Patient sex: F
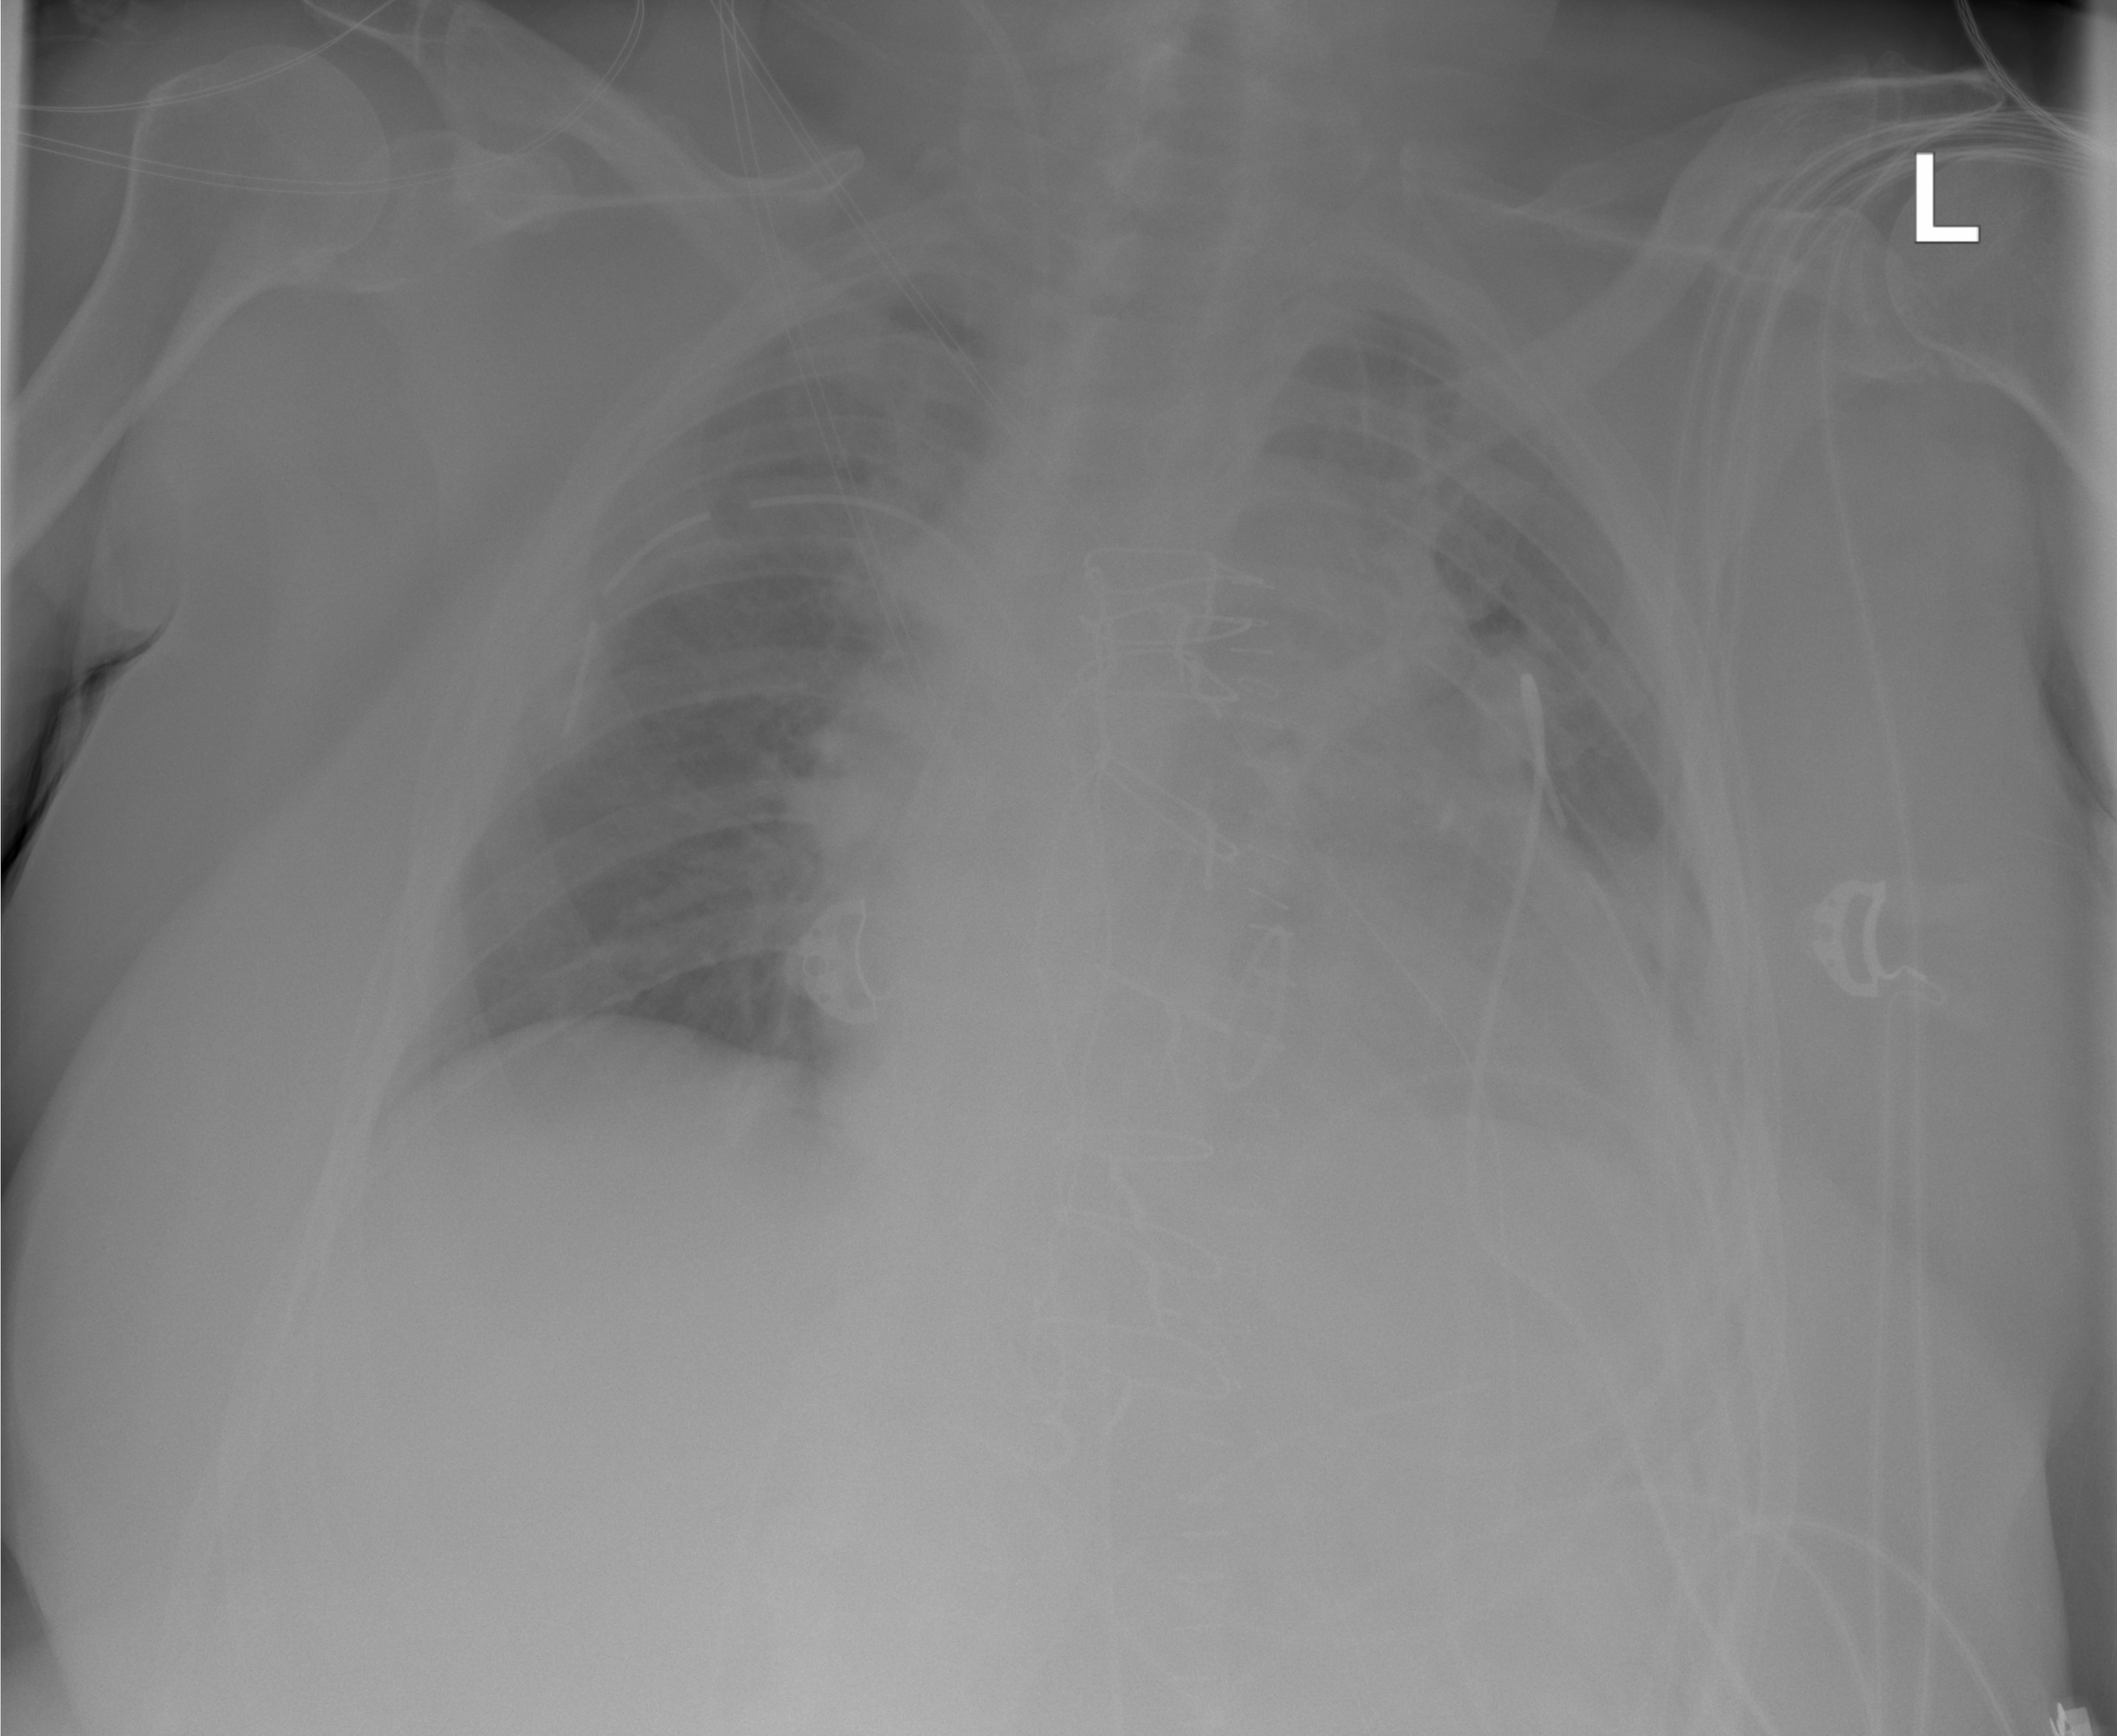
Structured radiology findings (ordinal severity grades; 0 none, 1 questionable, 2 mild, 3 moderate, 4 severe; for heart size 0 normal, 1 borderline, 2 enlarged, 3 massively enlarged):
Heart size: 2
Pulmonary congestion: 1
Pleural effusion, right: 0
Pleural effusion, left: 2
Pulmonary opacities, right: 0
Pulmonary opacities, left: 1
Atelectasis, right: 0
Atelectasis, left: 2